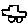
Label: car